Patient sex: M
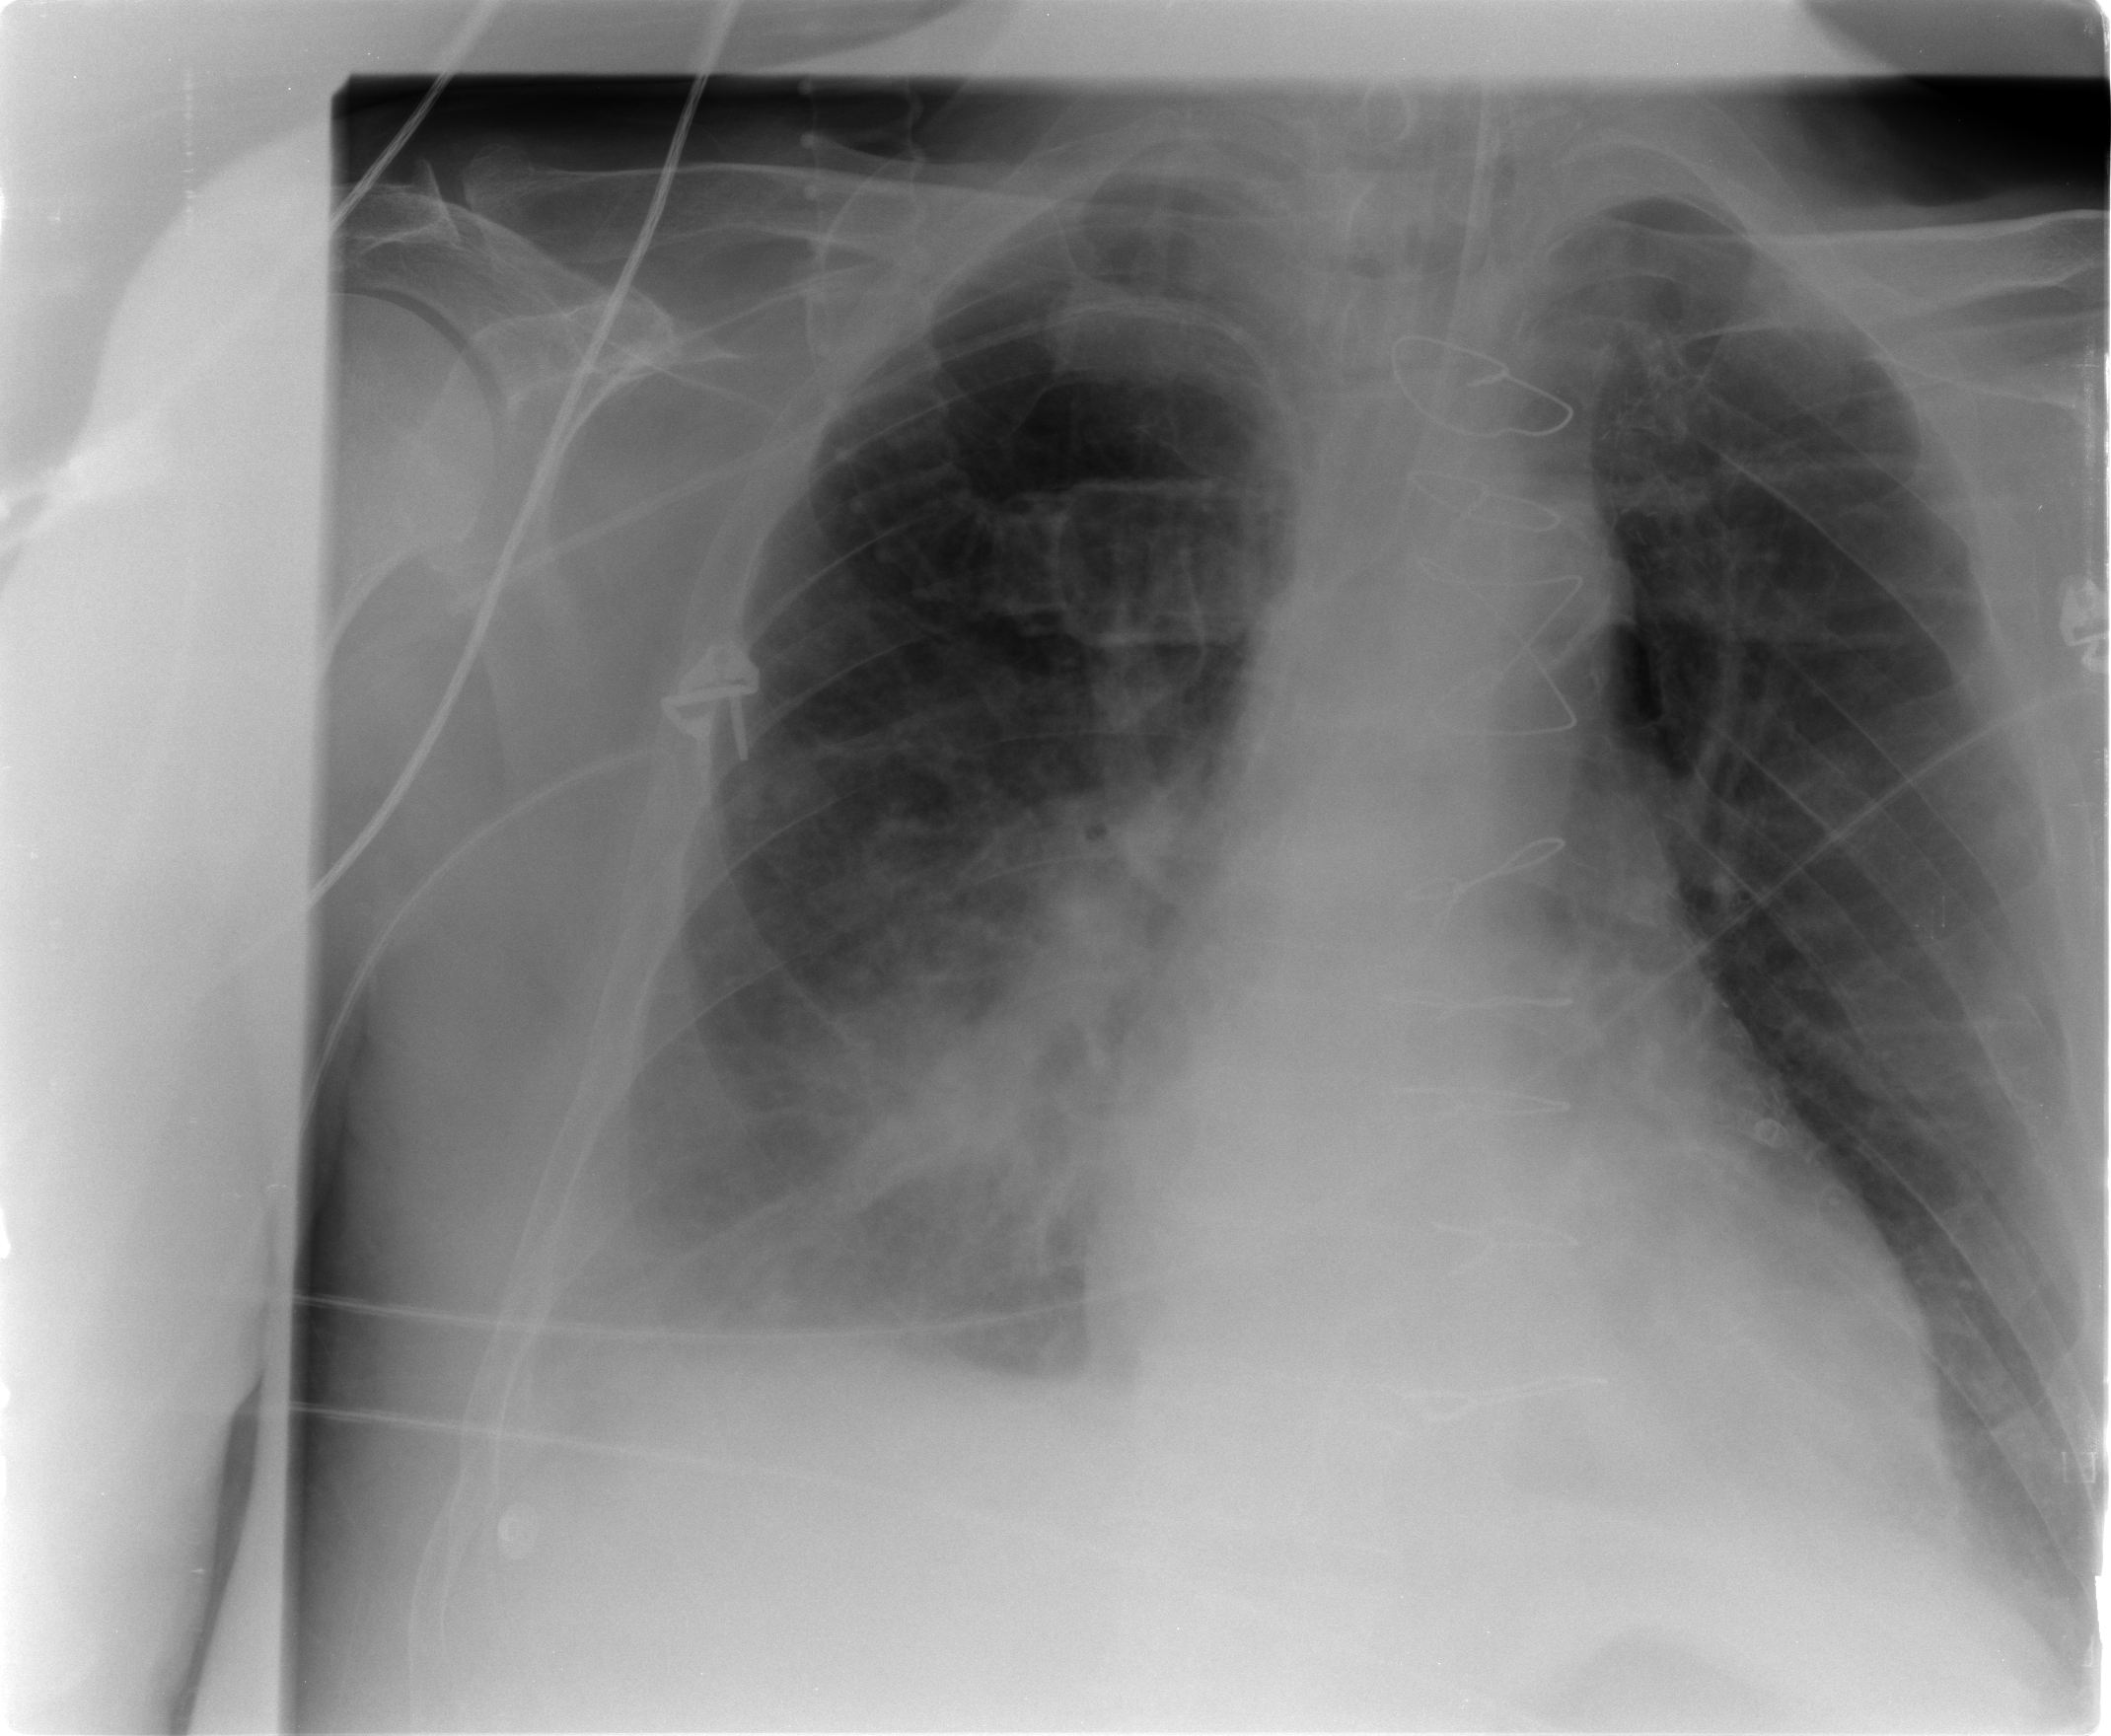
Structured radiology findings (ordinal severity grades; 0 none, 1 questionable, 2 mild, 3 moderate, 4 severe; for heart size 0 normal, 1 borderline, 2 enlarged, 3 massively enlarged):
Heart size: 1
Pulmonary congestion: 2
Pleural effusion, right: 2
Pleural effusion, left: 1
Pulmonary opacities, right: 2
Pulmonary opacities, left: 0
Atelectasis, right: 2
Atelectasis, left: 1